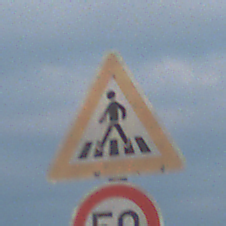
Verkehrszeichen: FussgaengerueberwegRechts
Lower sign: Geschwindigkeit50
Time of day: SunriseSunset
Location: Outdoor (Nature)
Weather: PartlyCloudy
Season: NotSpecified
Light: Natural